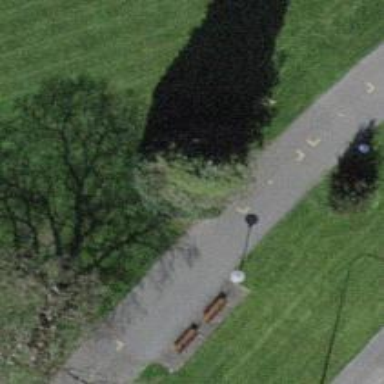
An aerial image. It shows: Evergreen needle-leaved tree in park.